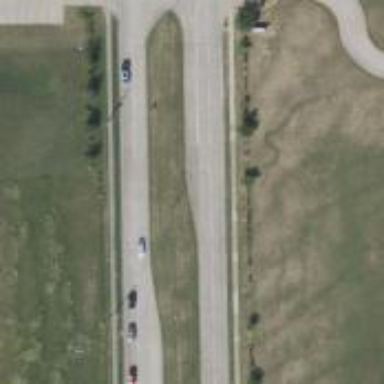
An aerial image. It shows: Secondary road.